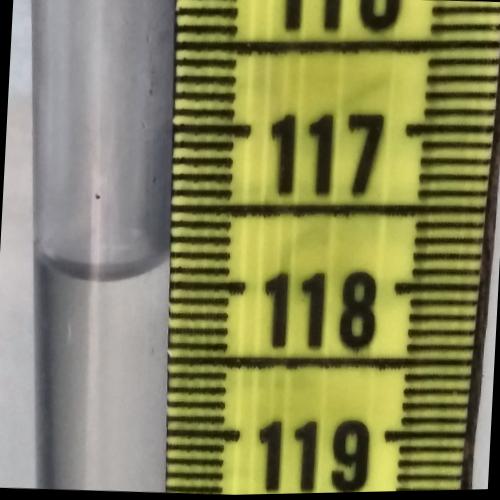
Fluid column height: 117.9 cm